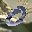
Label: 0